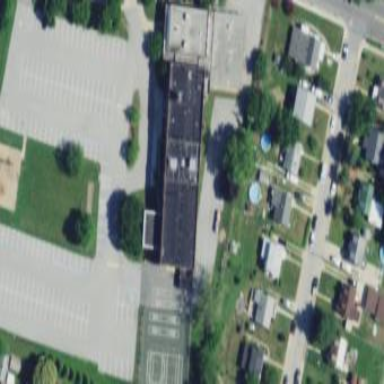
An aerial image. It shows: School building that also serves as community center.